Interaction volume radius: 5 \u00c5
Interaction volume height: 50 \u00c5
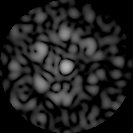
Disorder parameter: 0.6174